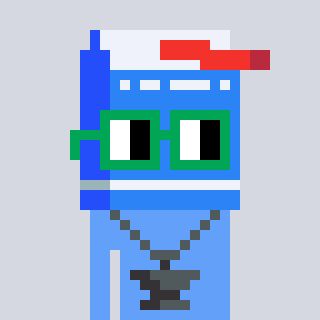
a pixel art character with square green glasses, a milk-shaped head and a blue-colored body on a cool background